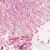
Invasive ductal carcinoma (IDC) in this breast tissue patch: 1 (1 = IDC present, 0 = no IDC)